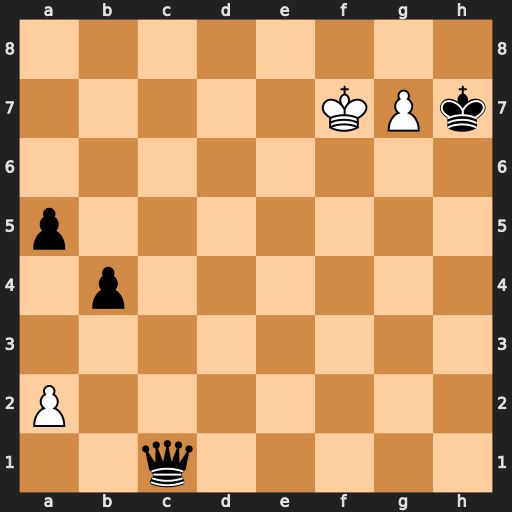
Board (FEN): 8/5KPk/8/p7/1p6/8/P7/2q5
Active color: w
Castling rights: -
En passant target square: -
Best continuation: g8=Q+ Kh6 Qg6#